Question: I've spent two days trying to get this to work.
When I first started up 'Tomcat 7', it ran on port '8080' which is the Tomcat default. And so it could be accessed but typing: 'http://localhost:8080/' or 'mydomain.com:8080'.
But I wish to move from port '8080' to port '80' so I can type 'mydomain.com' and be directed to the web page.
I've disabled all extra services that could be running on port '80' like IIS, MSSQL, World Wide Web Publishing, etc.
In the 'server.xml' file, I've made the following change:
'<Connector port="80" protocol="HTTP/1.1" connectionTimeout="20000" redirectPort="8443" />'
And then when I start up the server, I get this in the logs (although the server starts up):
'''
...
Dec 27, 2014 9:34:44 PM org.apache.coyote.AbstractProtocol init
SEVERE: Failed to initialize end point associated with ProtocolHandler ["http-apr-80"]
java.lang.Exception: Socket bind failed: [730048] Only one usage of each socket address (protocol/network address/port) is normally permitted.
at org.apache.tomcat.util.net.AprEndpoint.bind(AprEndpoint.java:453)
at org.apache.tomcat.util.net.AbstractEndpoint.init(AbstractEndpoint.java:646)
at org.apache.coyote.AbstractProtocol.init(AbstractProtocol.java:434)
at org.apache.catalina.connector.Connector.initInternal(Connector.java:978)
at org.apache.catalina.util.LifecycleBase.init(LifecycleBase.java:102)
at org.apache.catalina.core.StandardService.initInternal(StandardService.java:559)
at org.apache.catalina.util.LifecycleBase.init(LifecycleBase.java:102)
at org.apache.catalina.core.StandardServer.initInternal(StandardServer.java:821)
at org.apache.catalina.util.LifecycleBase.init(LifecycleBase.java:102)
at org.apache.catalina.startup.Catalina.load(Catalina.java:638)
at org.apache.catalina.startup.Catalina.load(Catalina.java:663)
at sun.reflect.NativeMethodAccessorImpl.invoke0(Native Method)
at sun.reflect.NativeMethodAccessorImpl.invoke(Unknown Source)
at sun.reflect.DelegatingMethodAccessorImpl.invoke(Unknown Source)
at java.lang.reflect.Method.invoke(Unknown Source)
at org.apache.catalina.startup.Bootstrap.load(Bootstrap.java:280)
at org.apache.catalina.startup.Bootstrap.main(Bootstrap.java:454)
Dec 27, 2014 9:34:44 PM org.apache.catalina.core.StandardService initInternal
SEVERE: Failed to initialize connector [Connector[HTTP/1.1-80]]
org.apache.catalina.LifecycleException: Failed to initialize component [Connector[HTTP/1.1-80]]
at org.apache.catalina.util.LifecycleBase.init(LifecycleBase.java:106)
at org.apache.catalina.core.StandardService.initInternal(StandardService.java:559)
at org.apache.catalina.util.LifecycleBase.init(LifecycleBase.java:102)
at org.apache.catalina.core.StandardServer.initInternal(StandardServer.java:821)
at org.apache.catalina.util.LifecycleBase.init(LifecycleBase.java:102)
at org.apache.catalina.startup.Catalina.load(Catalina.java:638)
at org.apache.catalina.startup.Catalina.load(Catalina.java:663)
at sun.reflect.NativeMethodAccessorImpl.invoke0(Native Method)
at sun.reflect.NativeMethodAccessorImpl.invoke(Unknown Source)
at sun.reflect.DelegatingMethodAccessorImpl.invoke(Unknown Source)
at java.lang.reflect.Method.invoke(Unknown Source)
at org.apache.catalina.startup.Bootstrap.load(Bootstrap.java:280)
at org.apache.catalina.startup.Bootstrap.main(Bootstrap.java:454)
Caused by: org.apache.catalina.LifecycleException: Protocol handler initialization failed
at org.apache.catalina.connector.Connector.initInternal(Connector.java:980)
at org.apache.catalina.util.LifecycleBase.init(LifecycleBase.java:102)
... 12 more
Caused by: java.lang.Exception: Socket bind failed: [730048] Only one usage of each socket address (protocol/network address/port) is normally permitted.
at org.apache.tomcat.util.net.AprEndpoint.bind(AprEndpoint.java:453)
at org.apache.tomcat.util.net.AbstractEndpoint.init(AbstractEndpoint.java:646)
at org.apache.coyote.AbstractProtocol.init(AbstractProtocol.java:434)
at org.apache.catalina.connector.Connector.initInternal(Connector.java:978)
... 13 more
Dec 27, 2014 9:34:44 PM org.apache.coyote.AbstractProtocol init
INFO: Initializing ProtocolHandler ["ajp-apr-8009"]
Dec 27, 2014 9:34:44 PM org.apache.catalina.startup.Catalina load
INFO: Initialization processed in 3310 ms
Dec 27, 2014 9:34:44 PM org.apache.catalina.core.StandardService startInternal
INFO: Starting service Catalina
Dec 27, 2014 9:34:44 PM org.apache.catalina.core.StandardEngine startInternal
INFO: Starting Servlet Engine: Apache Tomcat/7.0.57
Dec 27, 2014 9:34:44 PM org.apache.catalina.startup.HostConfig deployDirectory
INFO: Deploying web application directory C:\Apache omcat\webapps\docs
Dec 27, 2014 9:34:46 PM org.apache.catalina.startup.HostConfig deployDirectory
INFO: Deployment of web application directory C:\Apache omcat\webapps\docs has finished in 1,985 ms
Dec 27, 2014 9:34:46 PM org.apache.catalina.startup.HostConfig deployDirectory
INFO: Deploying web application directory C:\Apache omcat\webapps\examples
Dec 27, 2014 9:34:47 PM org.apache.catalina.startup.HostConfig deployDirectory
INFO: Deployment of web application directory C:\Apache omcat\webapps\examples has finished in 1,234 ms
Dec 27, 2014 9:34:47 PM org.apache.catalina.startup.HostConfig deployDirectory
INFO: Deploying web application directory C:\Apache omcat\webapps\host-manager
Dec 27, 2014 9:34:48 PM org.apache.catalina.startup.HostConfig deployDirectory
INFO: Deployment of web application directory C:\Apache omcat\webapps\host-manager has finished in 453 ms
Dec 27, 2014 9:34:48 PM org.apache.catalina.startup.HostConfig deployDirectory
INFO: Deploying web application directory C:\Apache omcat\webapps\manager
Dec 27, 2014 9:34:48 PM org.apache.catalina.startup.HostConfig deployDirectory
INFO: Deployment of web application directory C:\Apache omcat\webapps\manager has finished in 313 ms
Dec 27, 2014 9:34:48 PM org.apache.catalina.startup.HostConfig deployDirectory
INFO: Deploying web application directory C:\Apache omcat\webapps\ROOT
Dec 27, 2014 9:34:48 PM org.apache.catalina.startup.HostConfig deployDirectory
INFO: Deployment of web application directory C:\Apache omcat\webapps\ROOT has finished in 156 ms
Dec 27, 2014 9:34:48 PM org.apache.coyote.AbstractProtocol start
INFO: Starting ProtocolHandler ["ajp-apr-8009"]
Dec 27, 2014 9:34:48 PM org.apache.catalina.startup.Catalina start
INFO: Server startup in 4282 ms
'''
and nothing is visible when I access the url 'mydomain.com'
I'm incredibly new at this - have gone thru a lot of posts online and followed instructions but nothing seems to work. I'd done the same steps earlier and it had worked like a charm.
What must I do now? Please help.
This is what I got on a 'netstat'

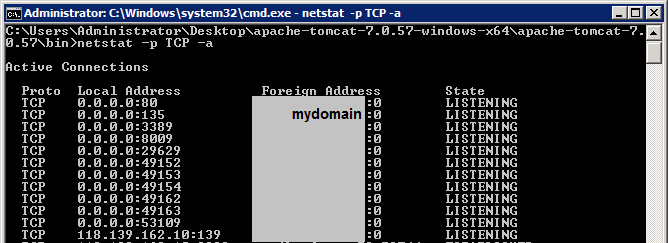
Answer: Some other app is using port 80. Do a local port scan and print executable path with netstart (This video will help :
<URL>
Often its skype (or other chat or peer to peer file sharing app). Shutdown skype (quit not just sign out, process should exit) then start tomcat. Then can restart skype it will work fine on some other ports.
Also is there any firewall entry stopping Java from binding to this port? Can check that from your firewall rules - if your using default windows firewall that will be there in Control panel. <URL> to make these changes. For some issues helps to open admin console too. right click on cmd.exe and choose run as administrator, say yes to the security prompt.
This program might help, save it to a file called "PortCheck.java"
'''
class PortCheck{
public static void main(String []args) throws Exception{
String port = "80";
if(args.length > 0)port = args[0];
final int p = Integer.parseInt(port);
Thread t = new Thread(){
public void run(){
try{
java.net.ServerSocket s = new java.net.ServerSocket(p);
System.out.println("
Listening on port " + p);
s.accept();
}catch(Exception e){
System.out.println("Err " + e);
}
}
};
t.start();
Thread.sleep(2000);
System.out.println("Bye ");
System.exit(0);
}
}
'''
Compile it
> javac c:\_your_path\PortCheck.java
and run it :
> java -cp c:\_your_path PortCheck
If it succeeds to bind to 80 will tell you :
> Listening on port 80
Bye
Can try with port 443 too simiarly